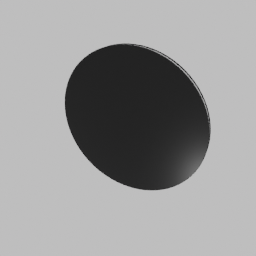
Label: lighting